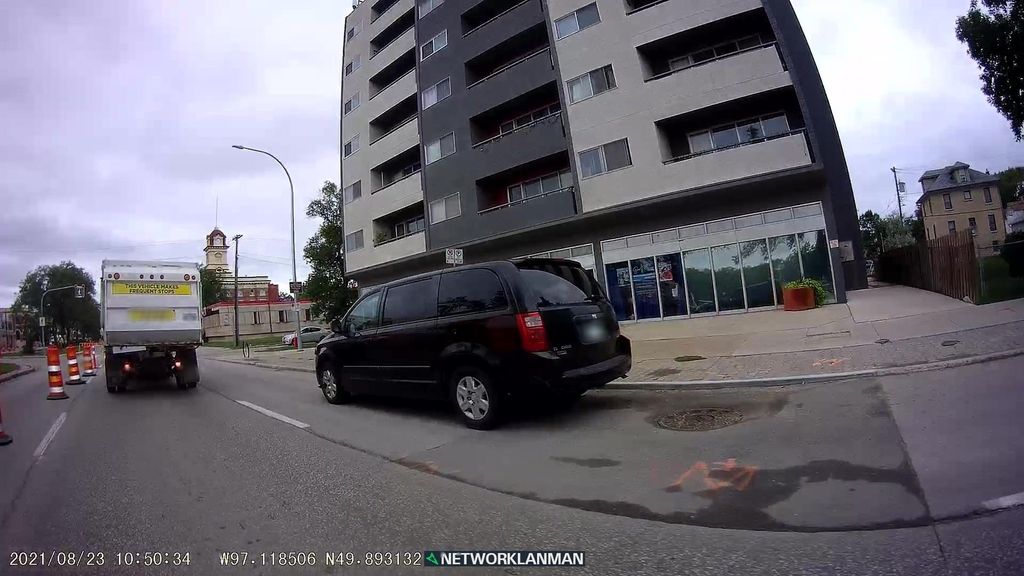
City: winnipeg